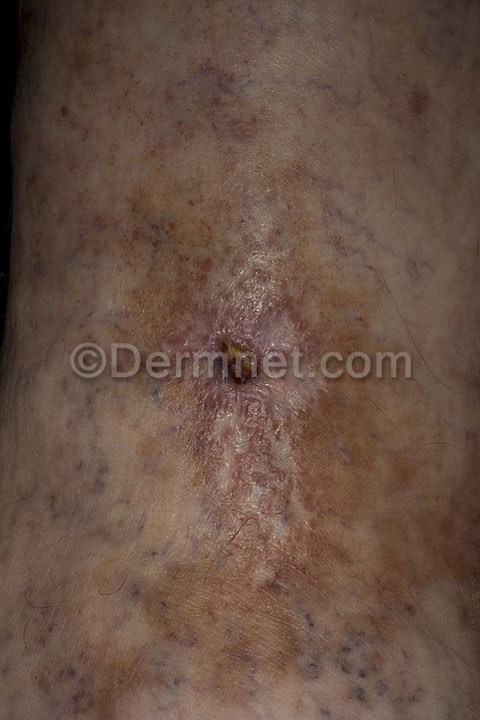
Disease: Eczema Photos